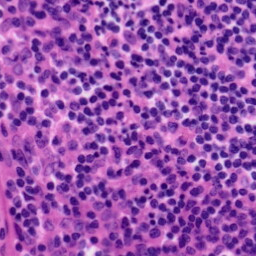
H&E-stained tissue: Tonsil